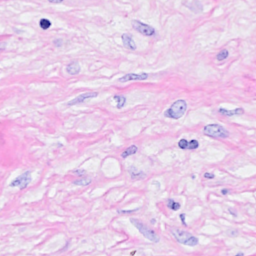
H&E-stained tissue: Breast